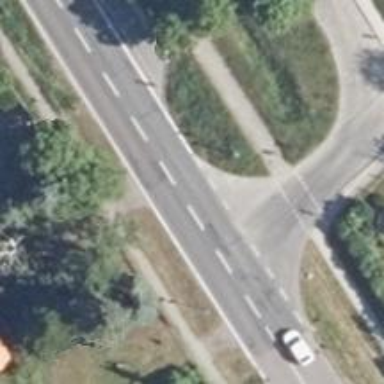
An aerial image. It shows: Secondary road with asphalt surface and sidewalks on both sides.